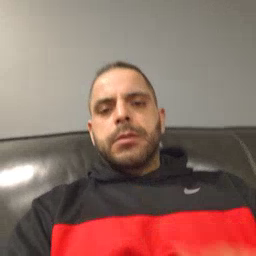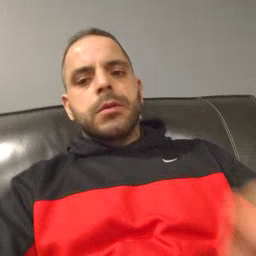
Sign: no